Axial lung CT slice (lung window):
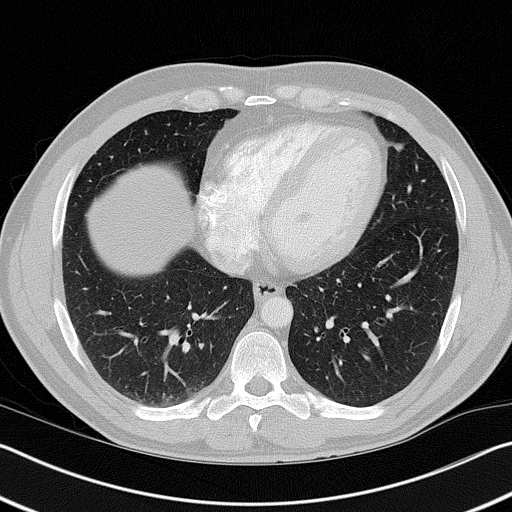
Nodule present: yes
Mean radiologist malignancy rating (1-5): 2